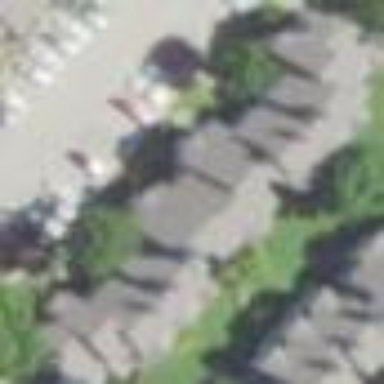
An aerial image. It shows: Residential building.